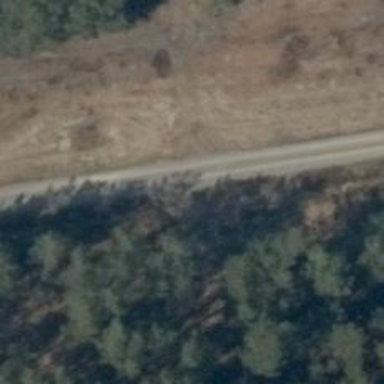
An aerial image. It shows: Dirt track road with grade3 tracktype.